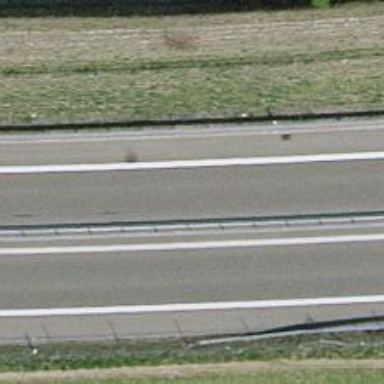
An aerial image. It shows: Asphalt trunk motorway.